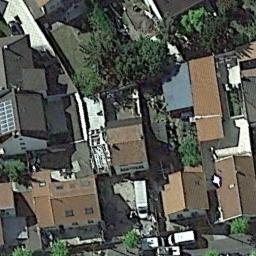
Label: dense_residential